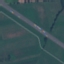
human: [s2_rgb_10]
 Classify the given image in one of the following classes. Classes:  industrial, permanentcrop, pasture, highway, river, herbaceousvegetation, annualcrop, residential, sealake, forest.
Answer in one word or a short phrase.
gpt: Highway